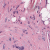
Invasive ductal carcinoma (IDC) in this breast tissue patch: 1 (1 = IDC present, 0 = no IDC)